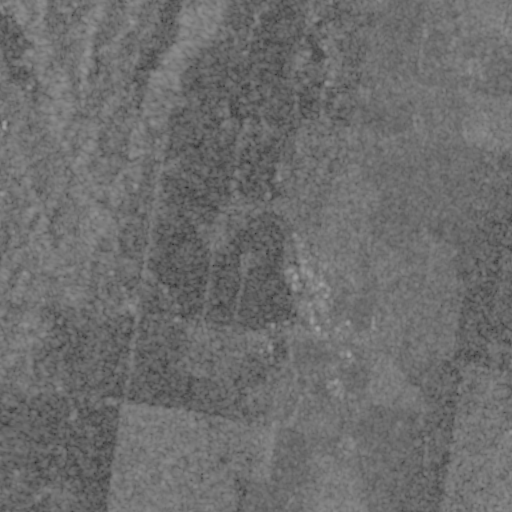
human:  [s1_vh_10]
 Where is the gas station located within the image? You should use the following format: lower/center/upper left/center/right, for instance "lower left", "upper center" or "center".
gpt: The gas station is located in the center of the image.
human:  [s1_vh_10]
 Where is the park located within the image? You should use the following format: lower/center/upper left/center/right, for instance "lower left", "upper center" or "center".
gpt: The park is located in the lower center of the image.
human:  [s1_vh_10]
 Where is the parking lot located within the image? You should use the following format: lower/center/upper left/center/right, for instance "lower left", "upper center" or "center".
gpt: The parking lot is located in the lower center of the image.
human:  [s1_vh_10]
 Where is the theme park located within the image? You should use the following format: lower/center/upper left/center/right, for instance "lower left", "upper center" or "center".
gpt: The theme park is located in the upper right of the image.
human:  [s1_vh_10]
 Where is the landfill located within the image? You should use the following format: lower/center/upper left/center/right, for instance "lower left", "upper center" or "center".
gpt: There is no landfill in the image.

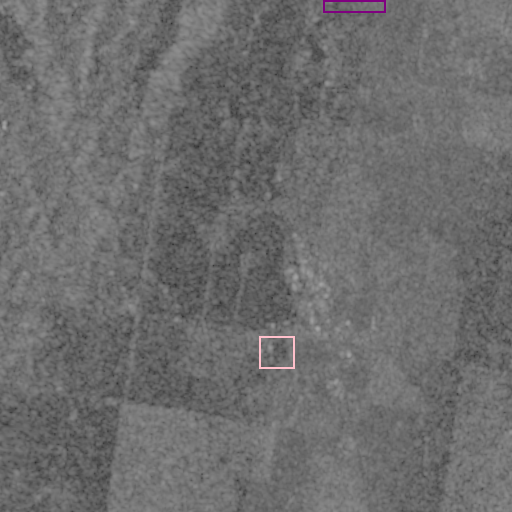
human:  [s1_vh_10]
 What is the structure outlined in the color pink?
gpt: The structure outlined in pink is a park.
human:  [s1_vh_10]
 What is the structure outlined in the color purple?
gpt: The structure outlined in purple is a theme park.
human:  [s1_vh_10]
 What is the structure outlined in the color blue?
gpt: There is no blue outline.